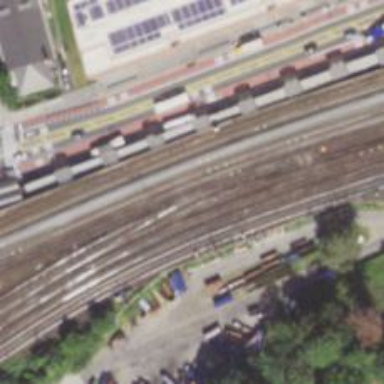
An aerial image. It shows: Electrified rail yard in service.